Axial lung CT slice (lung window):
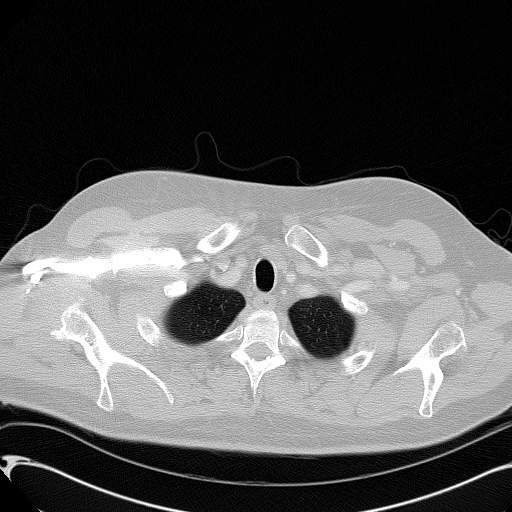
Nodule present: no